Current action and preconditions to check: trajectory_clear

Your task: For each precondition in the list above, predict whether it will hold at this action.

Consider the current scene as observed from the mobile robot's camera, and analyze the predicted future states of all dynamic agents (e.g., people, animals, vehicles, or any moving entities) within the NEXT SECOND.

IMPORTANT: Only answer "very likely" if you are absolutely certain—based on strong, clear evidence—that a dynamic agent will violate the precondition in the predicted future state. Do NOT answer "very likely" for unlikely, ambiguous, or low-probability risks.

Ask yourself for each precondition: Is there a high probability, with clear and convincing evidence, that the predicted future states of any dynamic agent will interfere with the predicted future state of the currently executing action within the NEXT SECOND, causing that precondition to fail?

Assess the risk level based on these predictions. Use "likely" or "very likely" if motions create a clear risk of interference.

Use "neutral" or "improbable" if agents are nearby but their predicted paths are clearly diverging or non-conflicting.

Failure Risk Categories: "very improbable", "improbable", "neutral", "likely", "very likely"

Answer Format: Output ONLY the probability_of_failure value from these categories: "very improbable", "improbable", "neutral", "likely", "very likely"

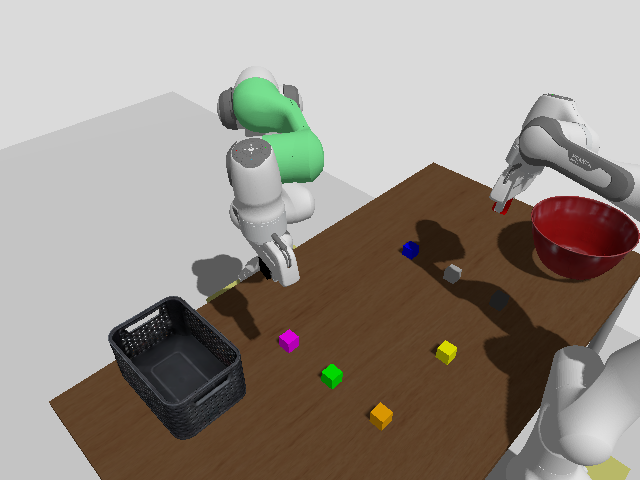

Answer: very improbable